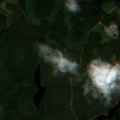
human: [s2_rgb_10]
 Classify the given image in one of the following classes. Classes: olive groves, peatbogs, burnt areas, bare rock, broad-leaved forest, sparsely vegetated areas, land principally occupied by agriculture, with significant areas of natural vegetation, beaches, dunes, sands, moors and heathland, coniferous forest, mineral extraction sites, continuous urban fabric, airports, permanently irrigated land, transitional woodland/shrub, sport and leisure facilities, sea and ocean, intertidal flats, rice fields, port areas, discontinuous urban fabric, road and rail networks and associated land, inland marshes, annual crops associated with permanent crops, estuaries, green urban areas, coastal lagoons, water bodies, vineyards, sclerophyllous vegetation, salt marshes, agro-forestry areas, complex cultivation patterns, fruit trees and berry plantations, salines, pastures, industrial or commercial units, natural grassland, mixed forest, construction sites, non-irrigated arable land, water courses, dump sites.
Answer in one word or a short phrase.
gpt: coniferous forest, mixed forest